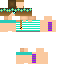
A female human skin with pale skin, wearing brown long hair dressed in a blue tshirt and brown pants, featuring a closed mouth.